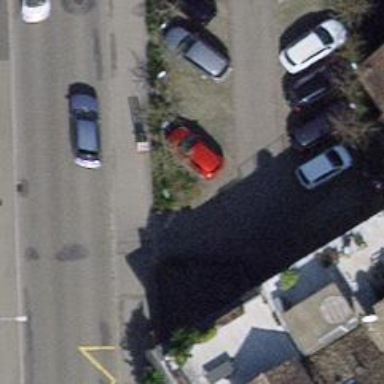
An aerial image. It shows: Sidewalk.